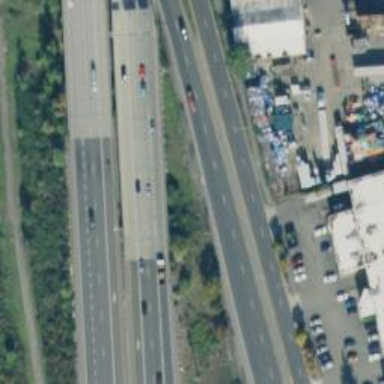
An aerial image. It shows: Asphalt road designated as trunk highway.